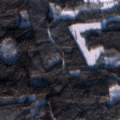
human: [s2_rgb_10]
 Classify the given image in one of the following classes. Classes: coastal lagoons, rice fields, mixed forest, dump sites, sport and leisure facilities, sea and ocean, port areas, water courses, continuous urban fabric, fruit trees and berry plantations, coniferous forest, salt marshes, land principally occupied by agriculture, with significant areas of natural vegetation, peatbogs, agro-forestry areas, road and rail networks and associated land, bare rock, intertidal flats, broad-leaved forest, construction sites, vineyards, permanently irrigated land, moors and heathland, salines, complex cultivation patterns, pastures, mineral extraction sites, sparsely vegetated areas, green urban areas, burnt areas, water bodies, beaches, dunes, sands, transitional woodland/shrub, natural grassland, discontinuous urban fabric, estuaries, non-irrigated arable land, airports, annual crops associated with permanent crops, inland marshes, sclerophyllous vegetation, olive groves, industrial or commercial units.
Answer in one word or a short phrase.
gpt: coniferous forest, mixed forest, transitional woodland/shrub